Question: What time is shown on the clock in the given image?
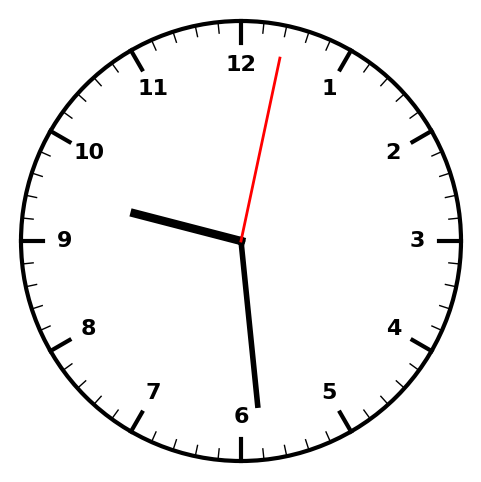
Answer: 09:29:02